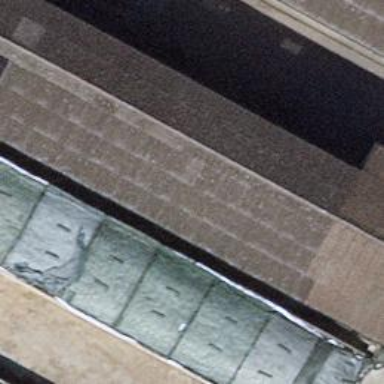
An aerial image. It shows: Shed building.